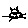
Label: cat